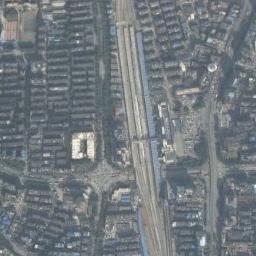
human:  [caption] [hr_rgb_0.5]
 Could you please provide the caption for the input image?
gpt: The railway station is next to some buildings .

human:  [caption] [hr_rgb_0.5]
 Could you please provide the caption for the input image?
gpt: There are many buildings of different shapes and sizes beside the railway station .

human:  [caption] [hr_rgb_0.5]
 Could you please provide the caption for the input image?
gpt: The railway station with some railways is surrounded by a residential area .

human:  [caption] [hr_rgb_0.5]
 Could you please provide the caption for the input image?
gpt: There is a fully equipped railway station in the city .

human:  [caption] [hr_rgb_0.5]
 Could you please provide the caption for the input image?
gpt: There are many buildings around the railway station .